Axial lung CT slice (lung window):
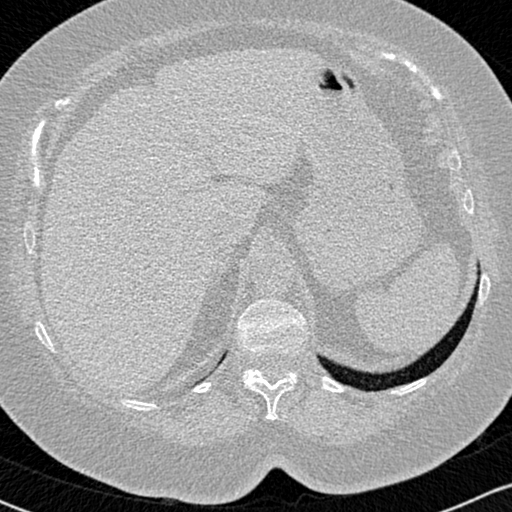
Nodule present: no